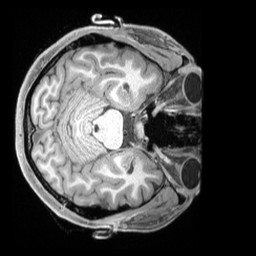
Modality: T1w
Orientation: axial
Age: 21
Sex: female
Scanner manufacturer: siemens
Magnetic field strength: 3 T
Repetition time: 2.4 s
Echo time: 0.00226 s